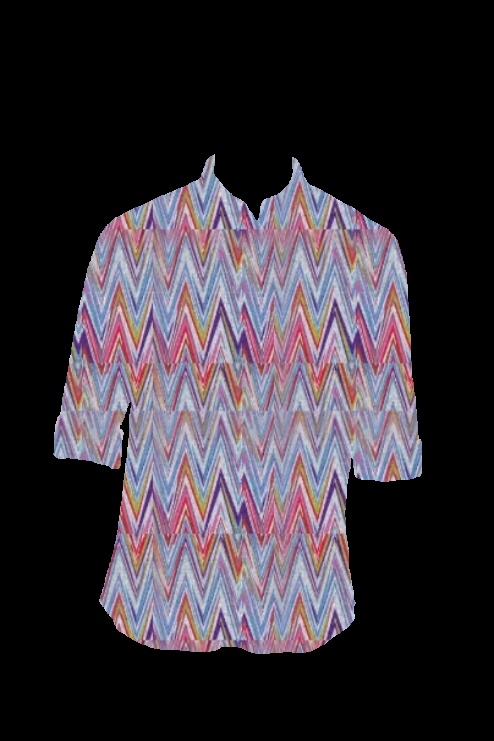
multi chevron tee